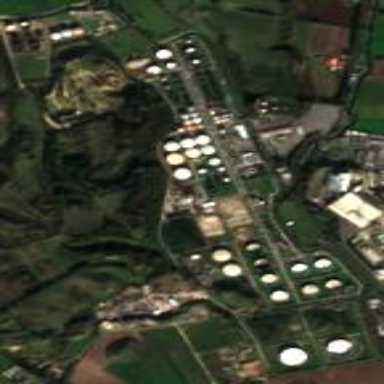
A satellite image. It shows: Industrial area with refinery.